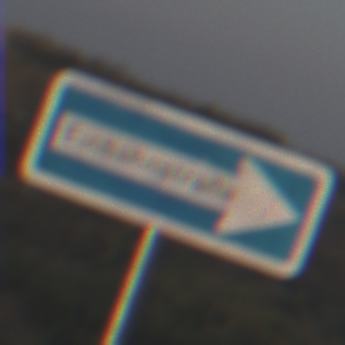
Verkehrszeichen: EinbahnstrasseRechtsweisend
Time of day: SunriseSunset
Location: Outdoor (Nature)
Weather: PartlyCloudy
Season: NotSpecified
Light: Natural